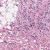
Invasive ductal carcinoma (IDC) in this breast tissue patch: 1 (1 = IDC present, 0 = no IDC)